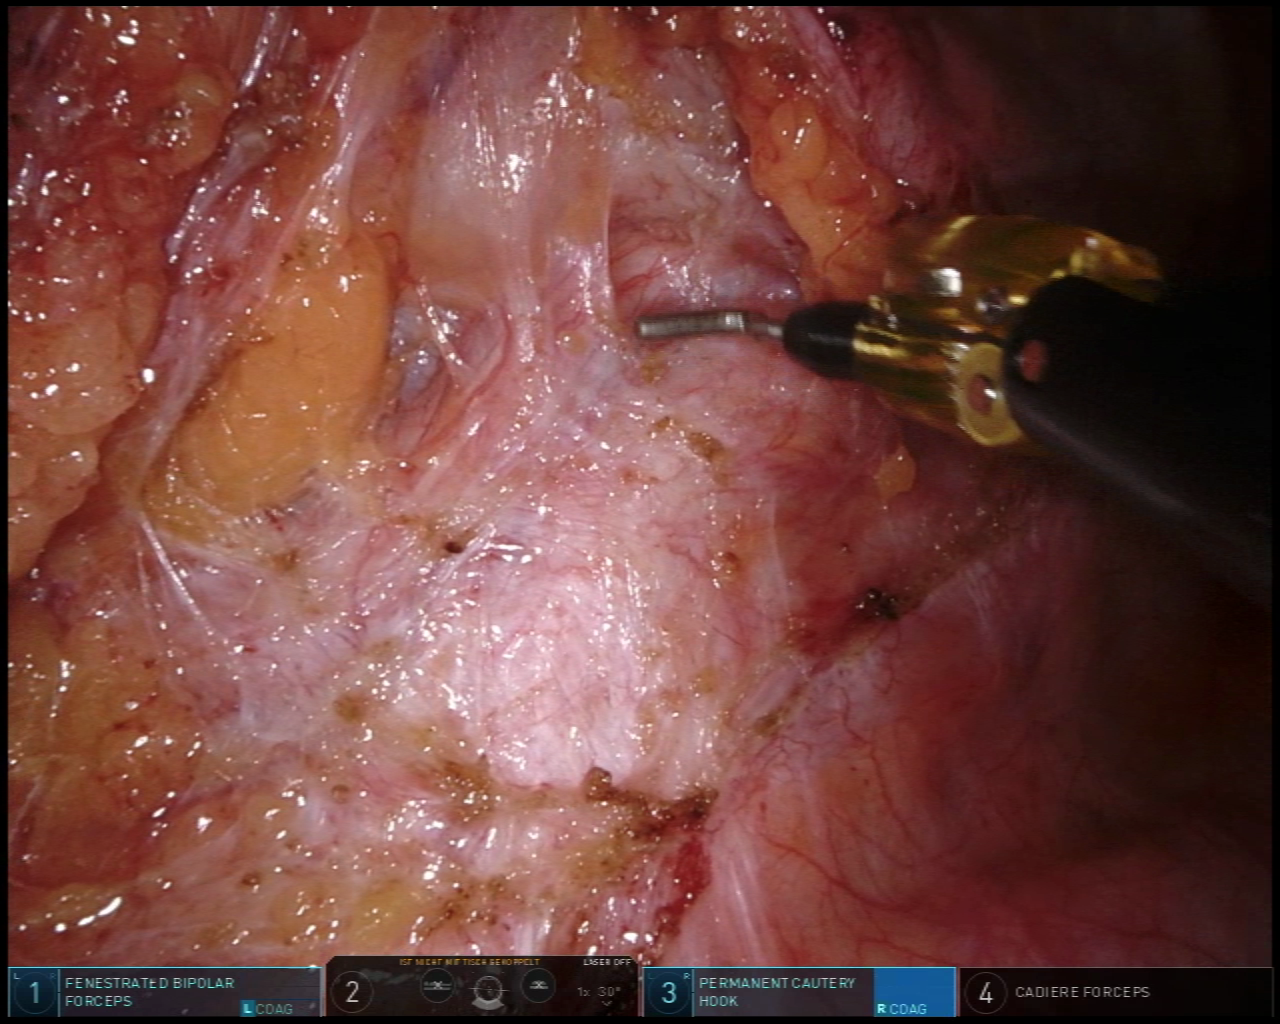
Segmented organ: ureter
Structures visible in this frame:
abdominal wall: no
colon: no
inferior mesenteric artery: no
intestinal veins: no
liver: no
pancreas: no
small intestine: no
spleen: no
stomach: no
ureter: yes
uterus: no
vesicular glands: no